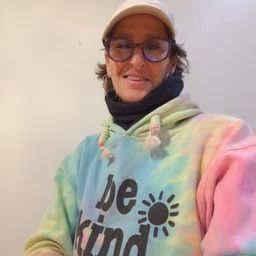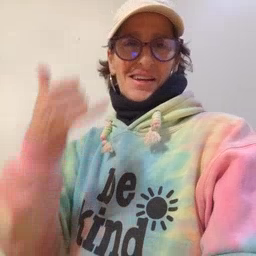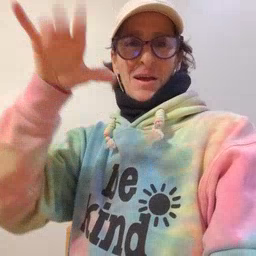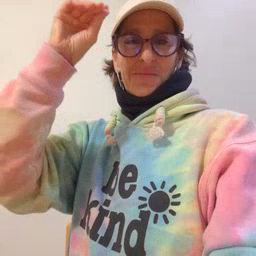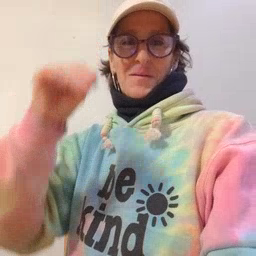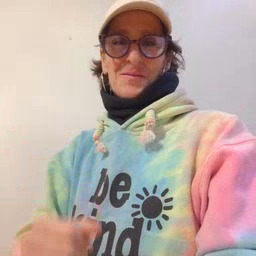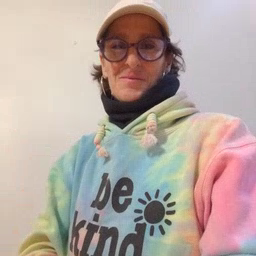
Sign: cowboy